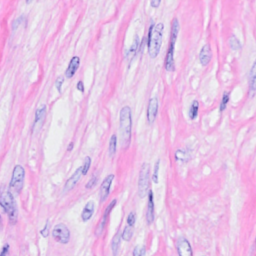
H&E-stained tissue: Breast